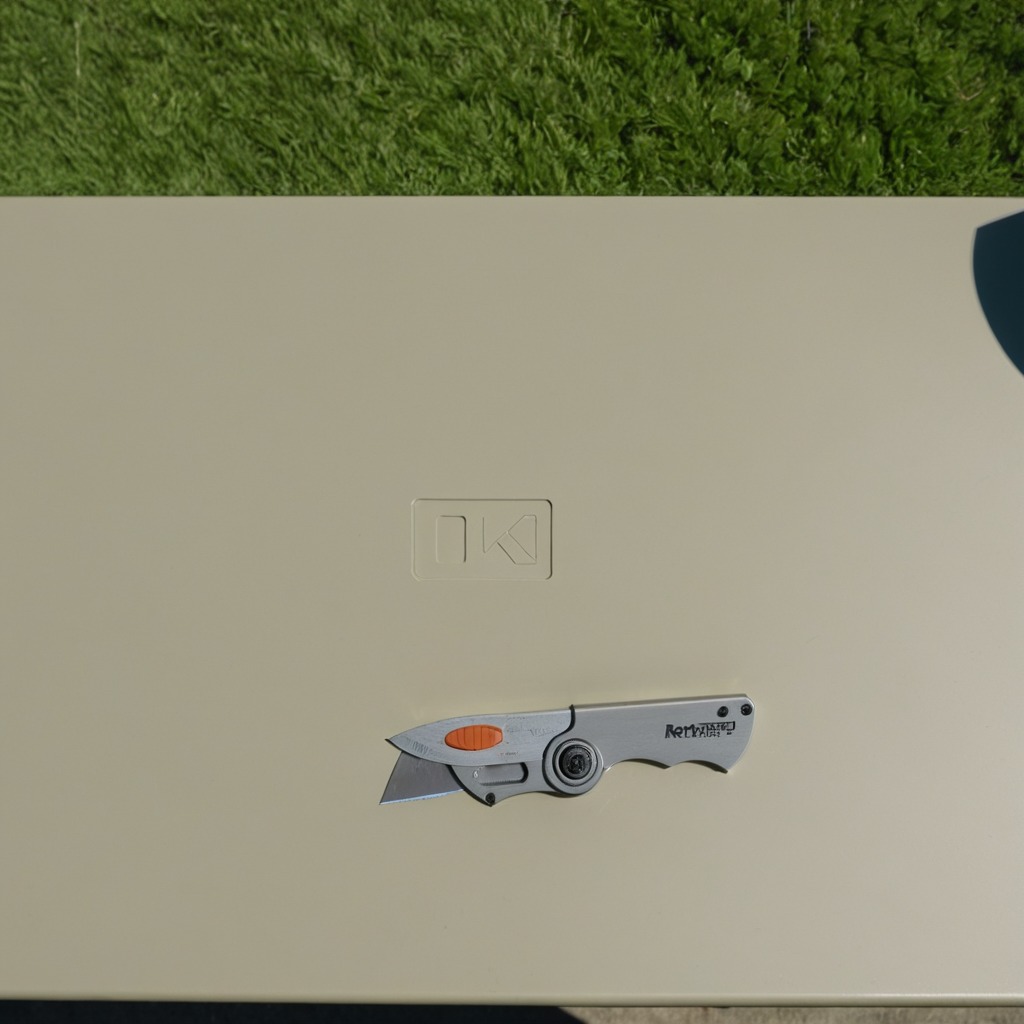
A utility knife lying on a clean utility table in a temporary outdoor tool station afternoon light present textured surface